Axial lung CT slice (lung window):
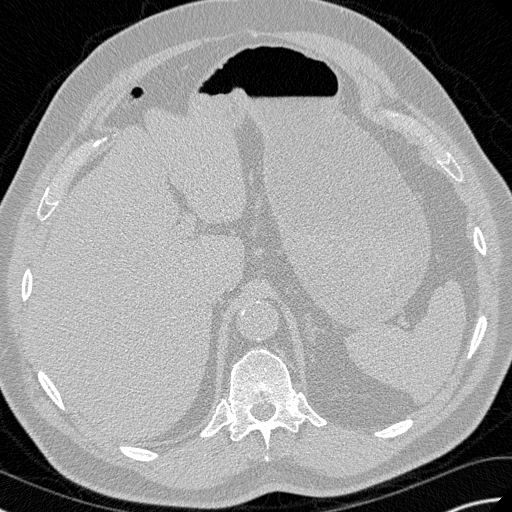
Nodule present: no